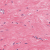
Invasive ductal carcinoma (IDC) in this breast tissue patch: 0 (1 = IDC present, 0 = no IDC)